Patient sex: M
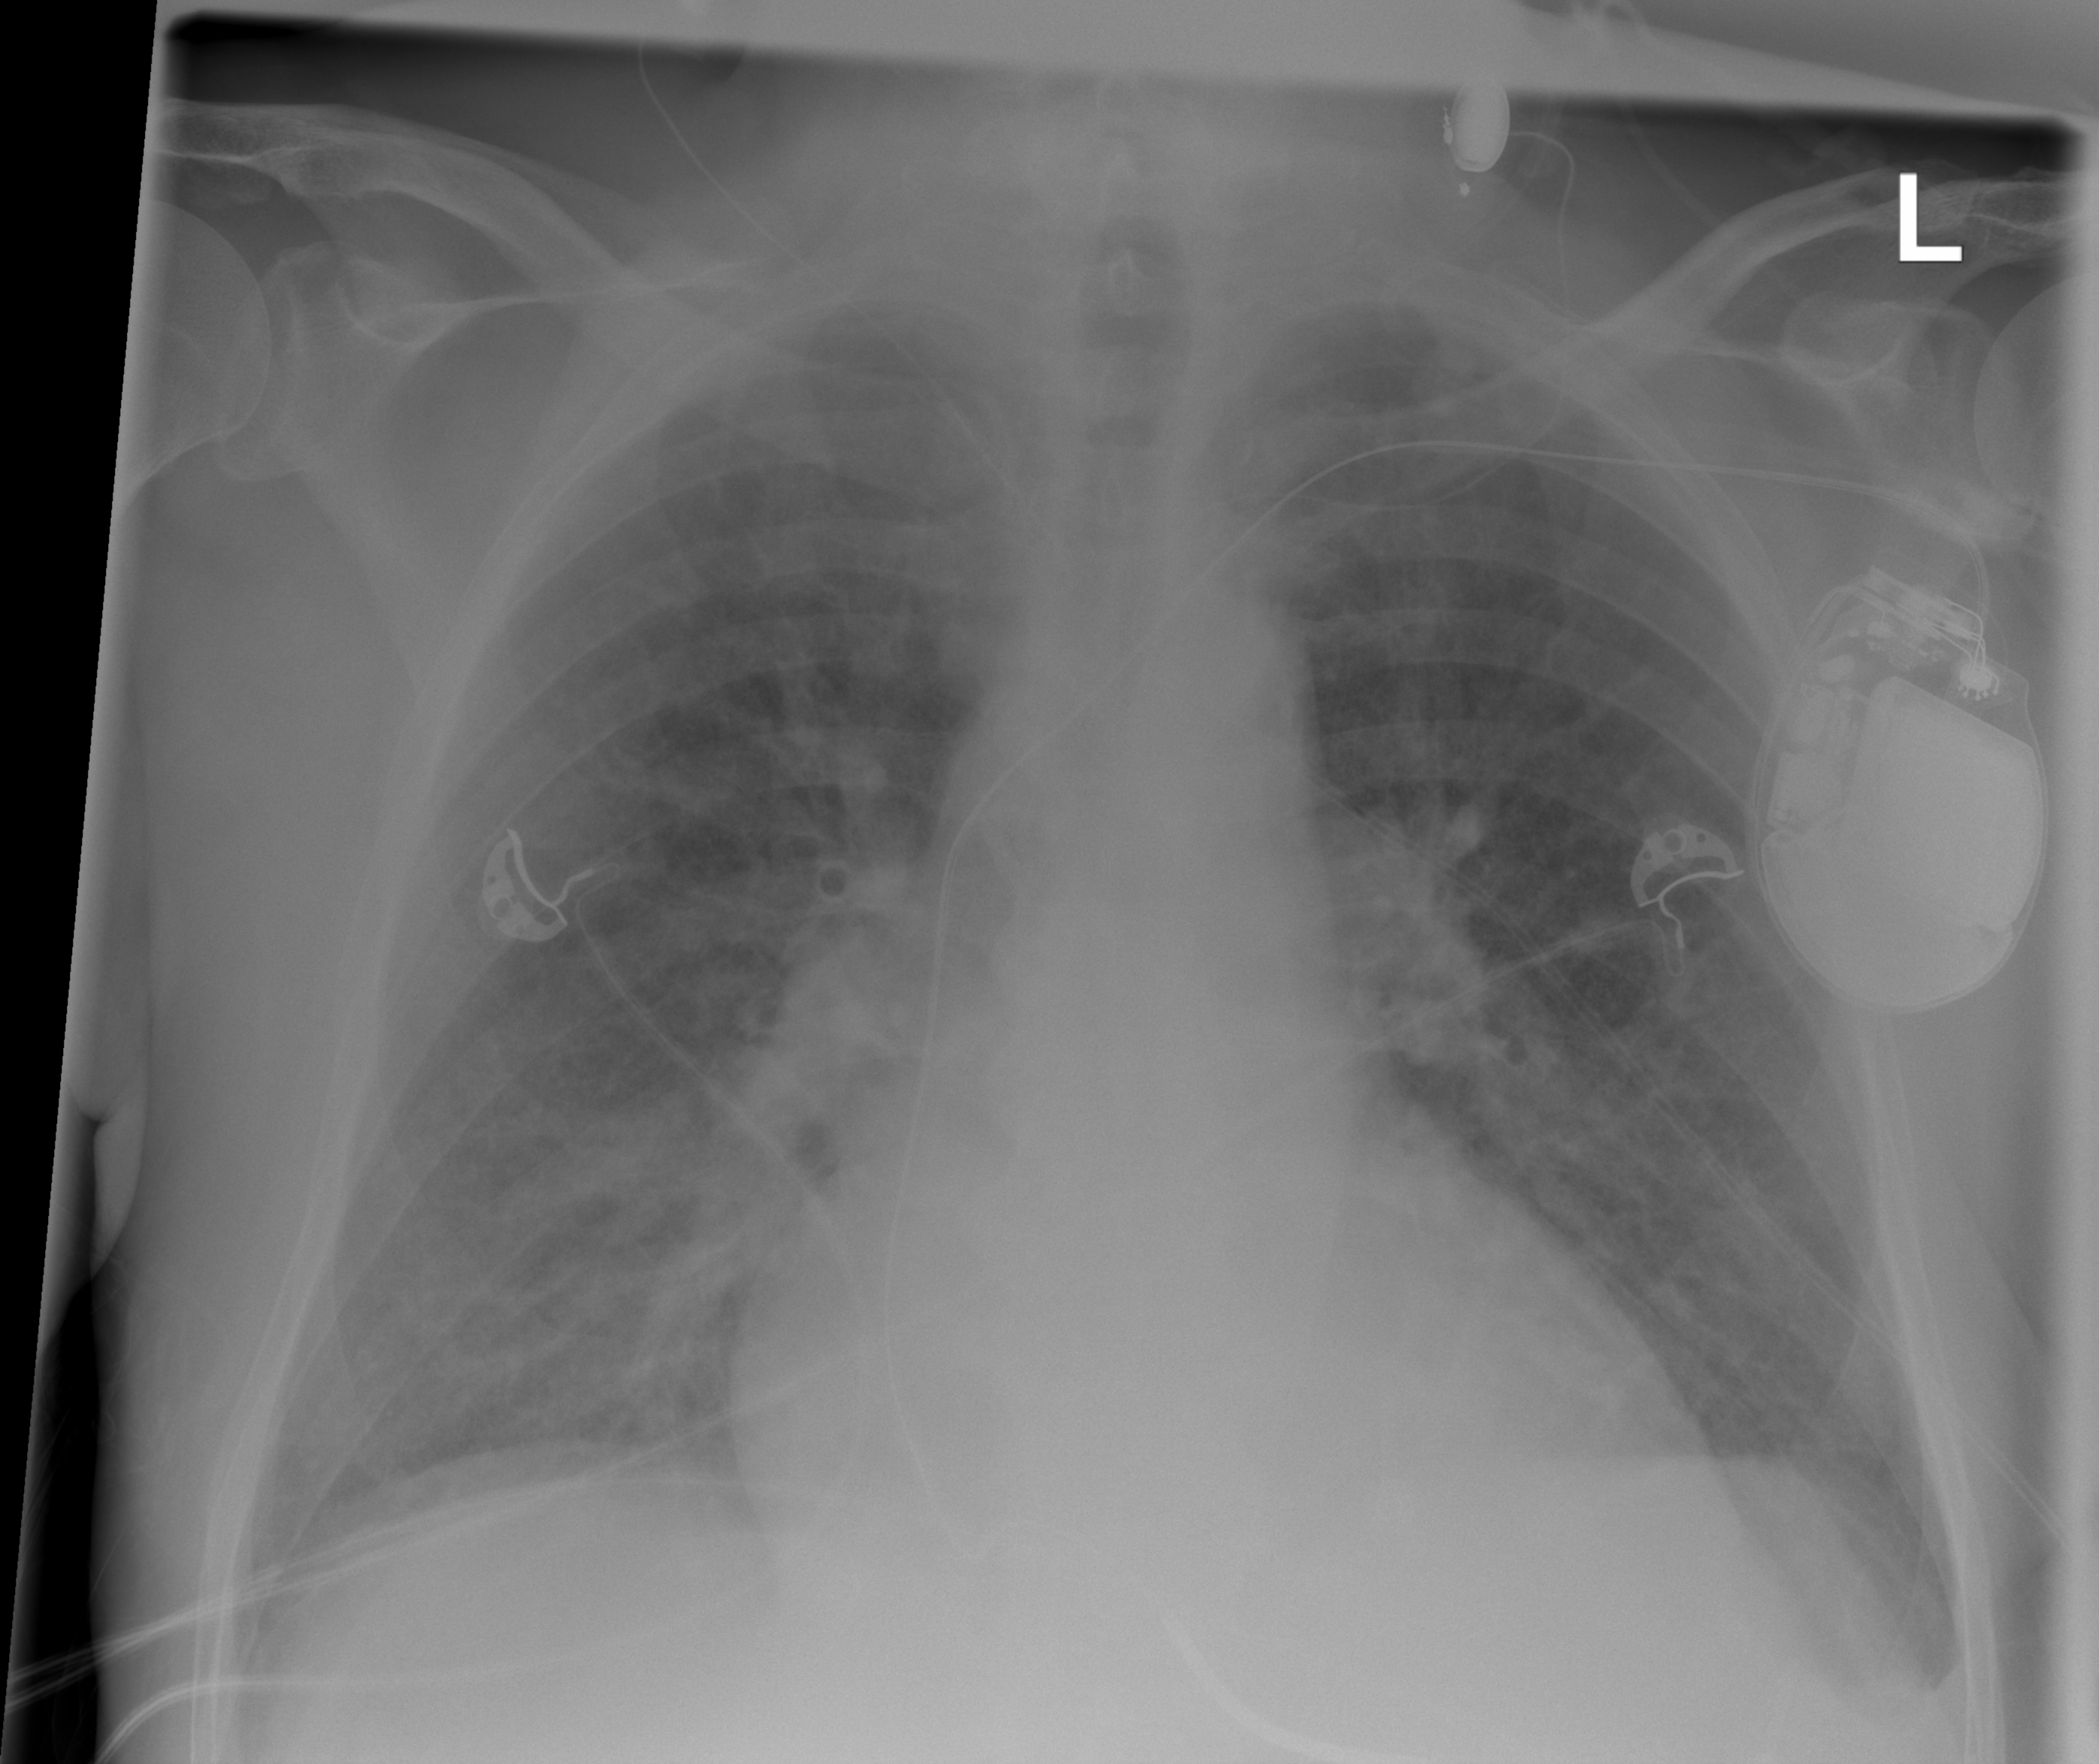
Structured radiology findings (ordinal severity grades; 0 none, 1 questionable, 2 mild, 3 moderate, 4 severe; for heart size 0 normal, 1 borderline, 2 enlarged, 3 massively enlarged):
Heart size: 2
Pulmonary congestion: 2
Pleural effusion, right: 1
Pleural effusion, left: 2
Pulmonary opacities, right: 0
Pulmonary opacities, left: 0
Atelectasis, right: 0
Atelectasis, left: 2